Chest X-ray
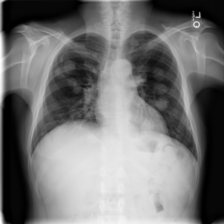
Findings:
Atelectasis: negative
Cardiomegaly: negative
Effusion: negative
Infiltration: negative
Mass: negative
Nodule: positive
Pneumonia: negative
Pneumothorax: negative
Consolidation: negative
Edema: negative
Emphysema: negative
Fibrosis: negative
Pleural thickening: negative
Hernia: negative